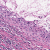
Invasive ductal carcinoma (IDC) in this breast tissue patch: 0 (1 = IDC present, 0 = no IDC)